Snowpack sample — Loveland Pass, Silver Plume, Colorado, USA (1/12/25, 11:40 AM MST)
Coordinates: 39.66, -105.88
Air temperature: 7 °F
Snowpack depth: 140 cm
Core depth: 10 cm
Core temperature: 41 °F
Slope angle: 11°, slope face: 30°
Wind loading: high
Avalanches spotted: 2
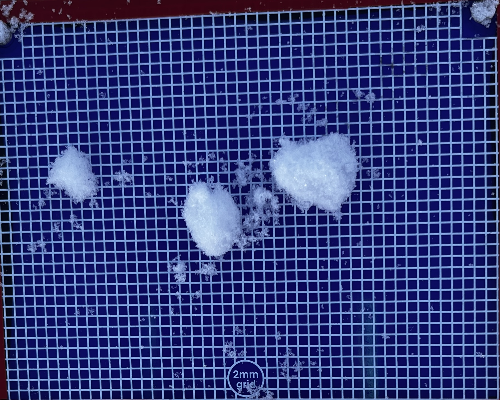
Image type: profile
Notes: Pilot using slightly modified coring method that took too large segment for snow profile picturing, advised not to use in higher level models. Two avalanche on south face nearby, partially cloudy with light snow in the last 24 hours. Lots of wind loading on eastern features.